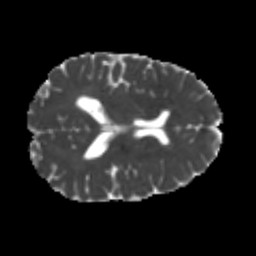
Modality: MD
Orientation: axial
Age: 25
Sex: male
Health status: healthy
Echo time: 0.074 s